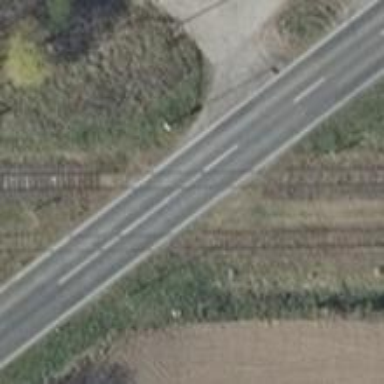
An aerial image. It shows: Railway level crossing.